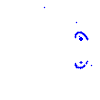
Particle: kaon